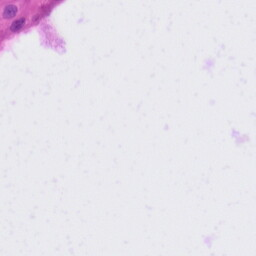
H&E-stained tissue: Tonsil